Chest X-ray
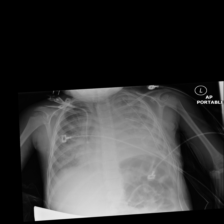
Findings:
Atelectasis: negative
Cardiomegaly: negative
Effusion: negative
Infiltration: negative
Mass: negative
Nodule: negative
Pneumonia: negative
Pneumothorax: negative
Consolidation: negative
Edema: positive
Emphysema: negative
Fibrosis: negative
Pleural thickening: negative
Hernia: negative